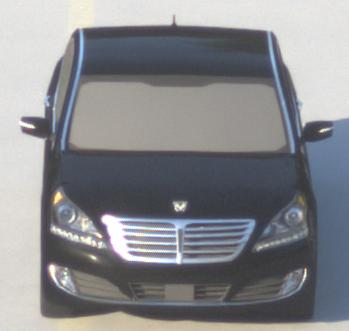
Make: Hyundai
Model: Equus
Detailed model: Gen. 2 VI
Model produced from: 2009
Model produced until: 2016
Doors: 4
Color: black
Road condition: dry road
Daytime: sunrise or sunset
Contrast: medium contrast